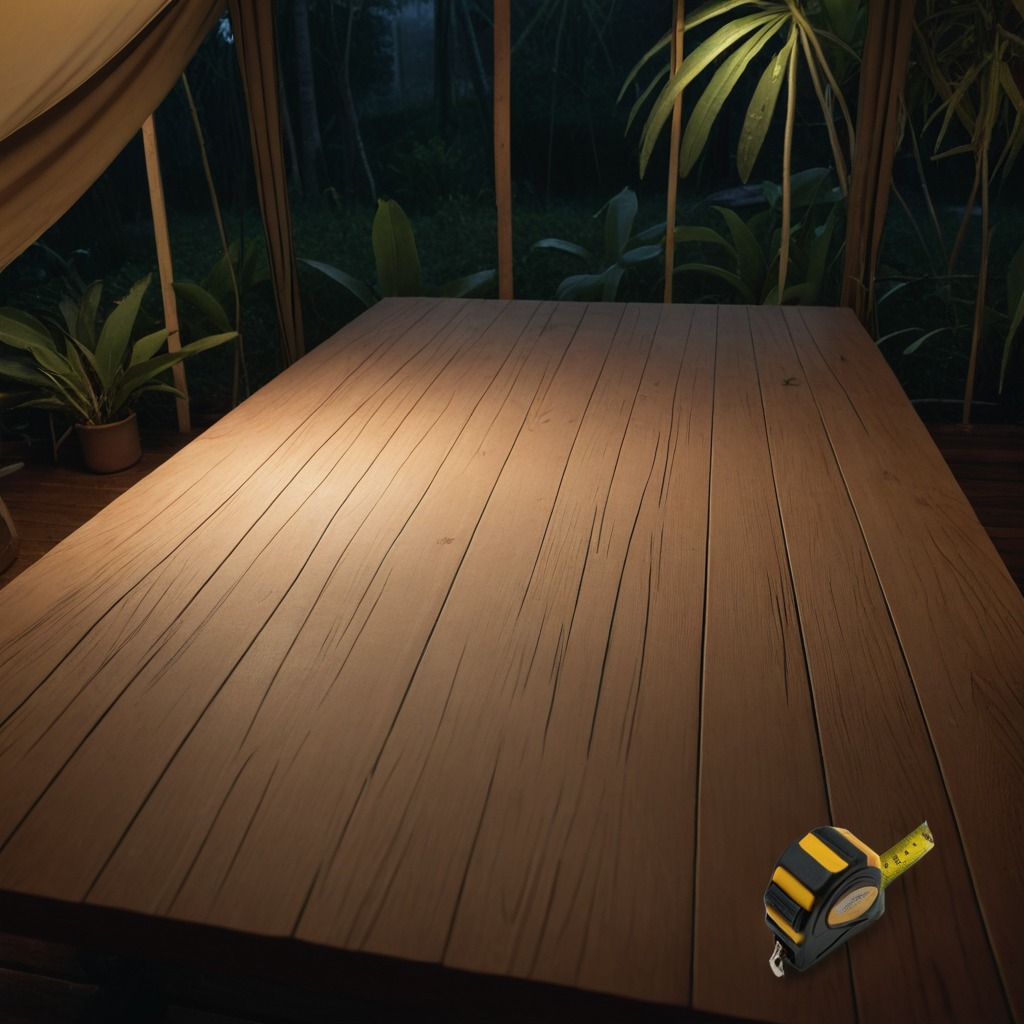
A measuring tape is lying on the wooden table.